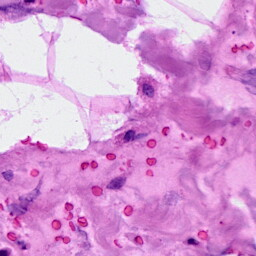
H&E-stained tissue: Breast